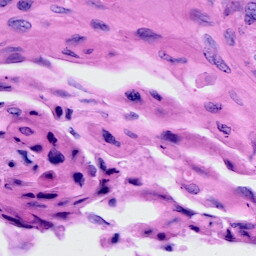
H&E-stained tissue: Cervix